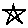
Label: star